Question: I tried to make a gaussian blur operation using c + + (OpenCV).
This is the code
'''
int mask [3][3] = {1 ,2 ,1 ,
2 ,3 ,2 ,
1 ,2 ,1 };
int getPixel ( unsigned char * arr , int col , int row ) {
int sum = 0;
for ( int j = -1; j <=1; j ++) {
for ( int i = -1; i <=1; i ++) {
int color = arr [( row + j ) * width + ( col + i ) ];
sum += color * mask [ i +1][ j +1];
}
}
return sum /15;
}
void h_blur ( unsigned char * arr , unsigned char * result) {
int offset = 2 *width ;
for ( int row =2; row < height -3; row ++) {
for ( int col =2; col < width -3; col ++) {
result [ offset + col ] = getPixel ( arr , col , row ) ;
}
offset += width ;
}
}
int main(int argc, char** argv)
{
starttime = getTickCount();
image_input = cvLoadImage("test.jpg", CV_LOAD_IMAGE_UNCHANGED);
width = image_input->width;
height = image_input->height;
widthStep = image_input->widthStep;
channels = image_input->nChannels;
IplImage* image_output = cvCreateImage(cvGetSize(image_input),IPL_DEPTH_8U,channels);
unsigned char *h_out = (unsigned char*)image_output->imageData;
unsigned char *h_in = (unsigned char*)image_input->imageData;
//sobel_parallel(h_in, h_out, width, height, widthStep, channels);
h_blur ( h_in , h_out) ;
endtime = getTickCount();
printf("Waktu Eksekusi = %f
", (endtime-starttime)/getTickFrequency());
cvShowImage("CPU", image_output);
cvSaveImage("output.jpg",image_output);
cvReleaseImage(&image_output);
waitKey(0);
}
'''
but when i run the program, the image are divided into three. I still have not found what is wrong with my code. T_T
here the result

please help me solve this problem.
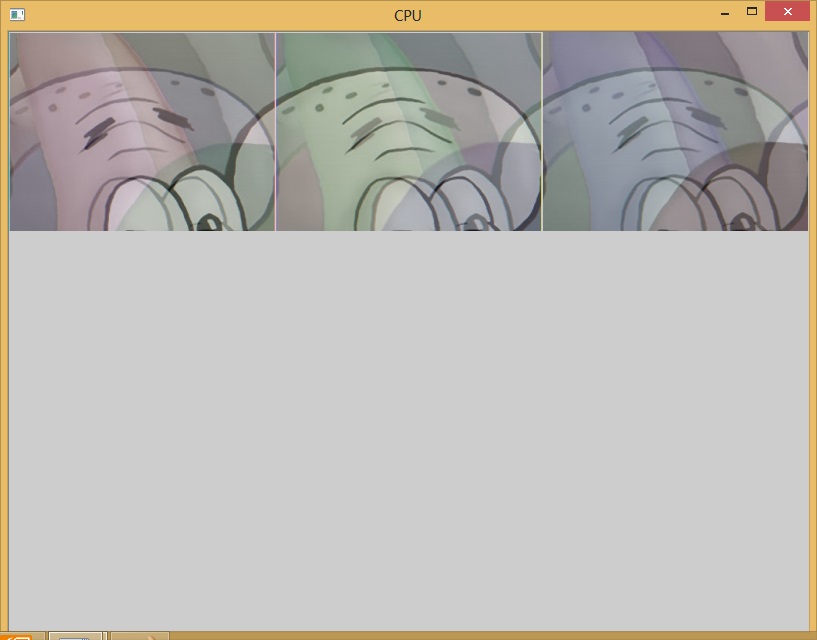
Answer: '''
#include <opencv2/opencv.hpp>
int mask [3][3] = {1 ,2 ,1 ,
2 ,3 ,2 ,
1 ,2 ,1 };
int width;
int height;
int widthStep;
int channels;
int getPixel ( unsigned char * arr , int col , int row , int k ) {
int sum = 0;
int denom = 0;
for ( int j = -1; j <=1; j ++) {
for ( int i = -1; i <=1; i ++) {
if ((row + j) >= 0 && (row + j) < height && (col + i) >= 0 && (col + i) < width) {
int color = arr [( row + j ) * 3 * width + ( col + i ) * 3 + k];
sum += color * mask [ i +1][ j +1];
denom += mask [ i +1][ j +1];
}
}
}
return sum / denom;
}
void h_blur ( unsigned char * arr , unsigned char * result) {
for ( int row =0; row < height; row ++) {
for ( int col =0; col < width; col ++) {
for (int k = 0; k < 3; k++) {
result [ 3 * row * width + 3 * col + k] = getPixel ( arr , col , row , k ) ;
}
}
}
}
int main(int argc, char** argv)
{
//starttime = getTickCount();
IplImage *image_input = cvLoadImage("test.jpg", CV_LOAD_IMAGE_UNCHANGED);
width = image_input->width;
height = image_input->height;
widthStep = image_input->widthStep;
channels = image_input->nChannels;
IplImage* image_output = cvCreateImage(cvGetSize(image_input),IPL_DEPTH_8U,channels);
unsigned char *h_out = (unsigned char*)image_output->imageData;
unsigned char *h_in = (unsigned char*)image_input->imageData;
//sobel_parallel(h_in, h_out, width, height, widthStep, channels);
h_blur ( h_in , h_out) ;
//endtime = getTickCount();
//printf("Waktu Eksekusi = %f
", (endtime-starttime)/getTickFrequency());
cvShowImage("input", image_input);
cvShowImage("CPU", image_output);
cvSaveImage("output.jpg",image_output);
cvReleaseImage(&image_output);
cv::waitKey(0);
}
'''
I had a few minor issues when compiling your code, so there are a few extra changes (it seems like the top section of your code may have been cut off, so a few variable declarations are missing).
In any case, the big changes are to getPixel and h_blur.
The main problem in your code was that you did not handle the fact that the data contains three bytes (blue, green, red) for each pixel, not one byte. Because of this, your code only actually looked at the first third of the image, and it swapped around the colors a bit.